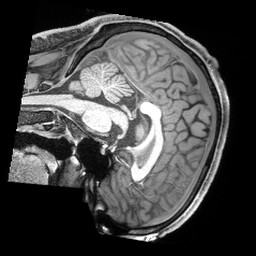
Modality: T1w
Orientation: sagittal
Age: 27
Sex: male
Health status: healthy
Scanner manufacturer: siemens
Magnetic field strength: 3 T
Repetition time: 2.4 s
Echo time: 0.00194 s